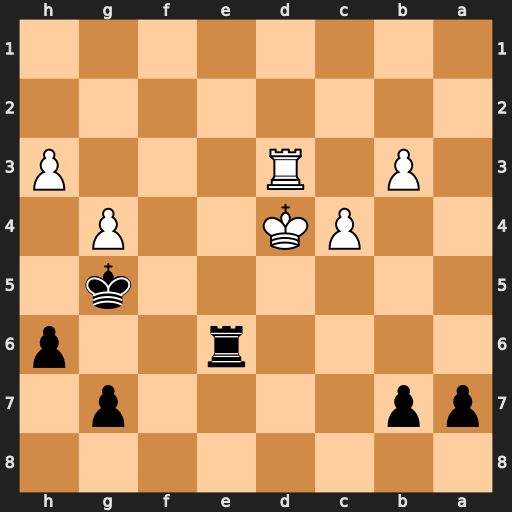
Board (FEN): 8/pp4p1/4r2p/6k1/2PK2P1/1P1R3P/8/8
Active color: b
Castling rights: -
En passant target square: -
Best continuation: Rd6+ Ke3 Rxd3+ Kxd3 Kh4